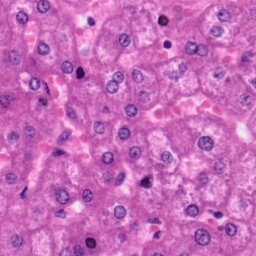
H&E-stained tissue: Liver